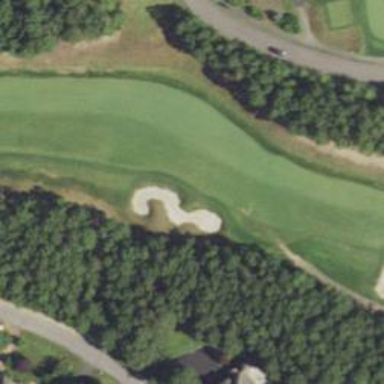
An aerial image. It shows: Golf hole.